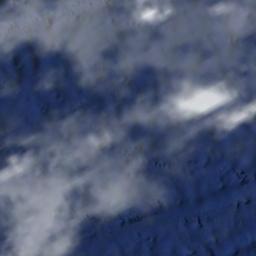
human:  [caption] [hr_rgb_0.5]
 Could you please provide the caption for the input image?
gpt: White clouds on blue sea .

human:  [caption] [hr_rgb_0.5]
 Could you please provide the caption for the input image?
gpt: The white cloud is above blue sea .

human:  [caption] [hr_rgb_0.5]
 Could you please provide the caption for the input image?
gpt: A thick white cloud floats on the deep blue sea .

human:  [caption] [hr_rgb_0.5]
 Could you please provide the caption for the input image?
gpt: The stratus clouds are located above the surface of the sea .

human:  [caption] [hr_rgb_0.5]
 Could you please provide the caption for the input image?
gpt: Slices of sparse white clouds over a blue sea .